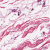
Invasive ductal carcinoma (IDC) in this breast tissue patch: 0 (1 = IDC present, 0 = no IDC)